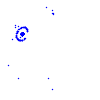
Particle: pion